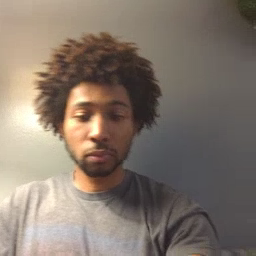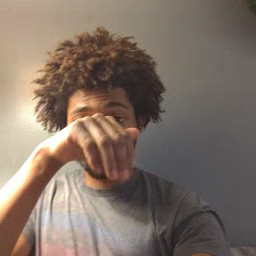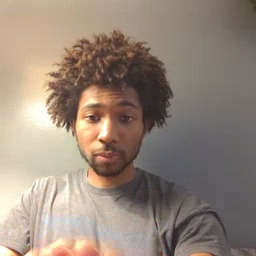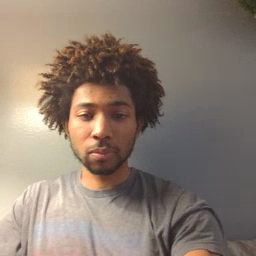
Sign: elephant